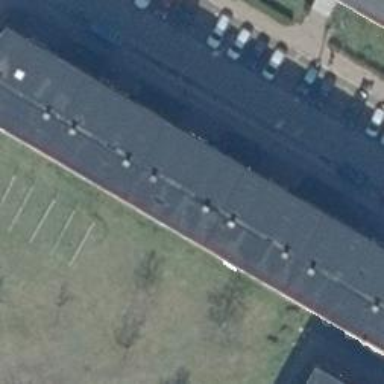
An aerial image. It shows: Apartment building with flat roof.